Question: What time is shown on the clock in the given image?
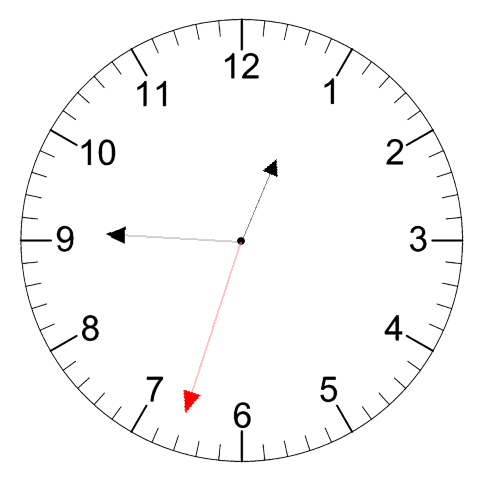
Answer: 12:45:33